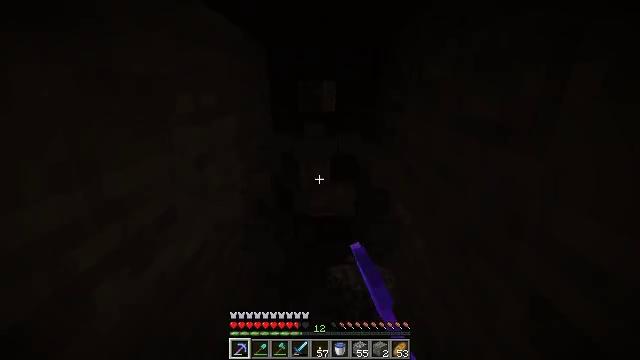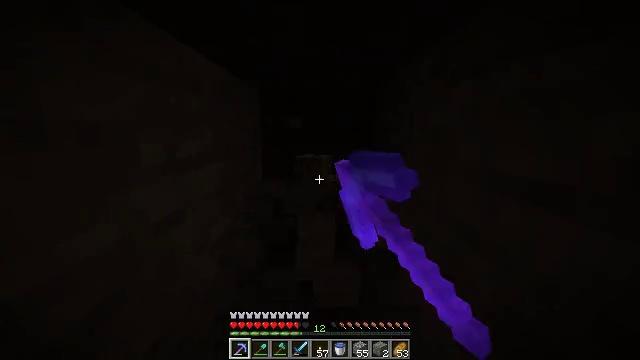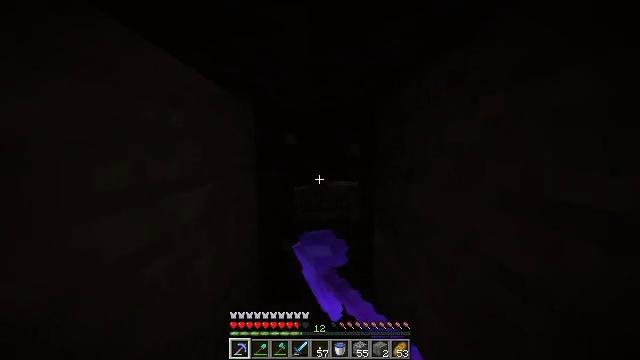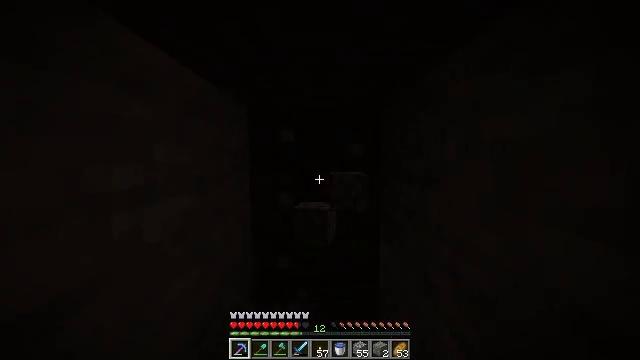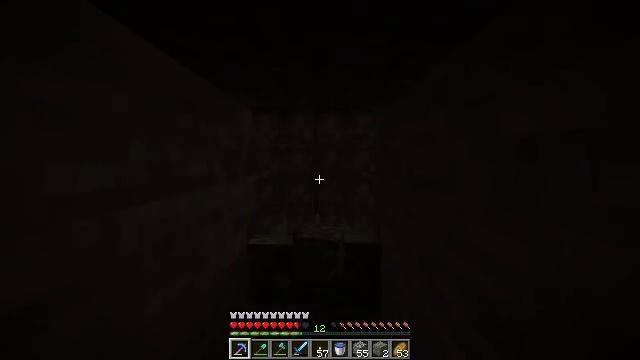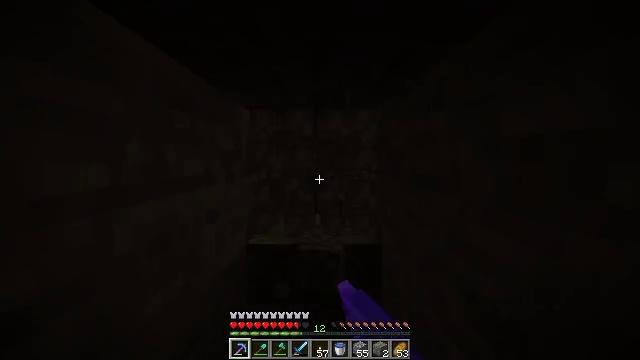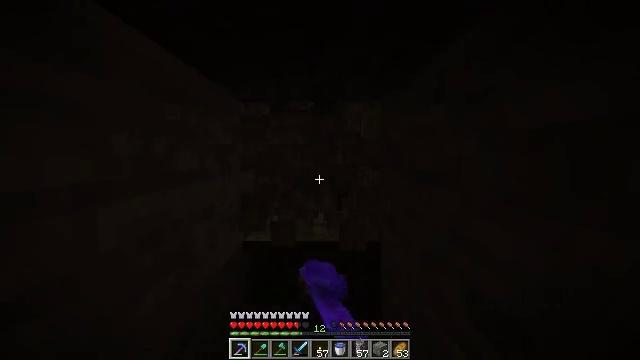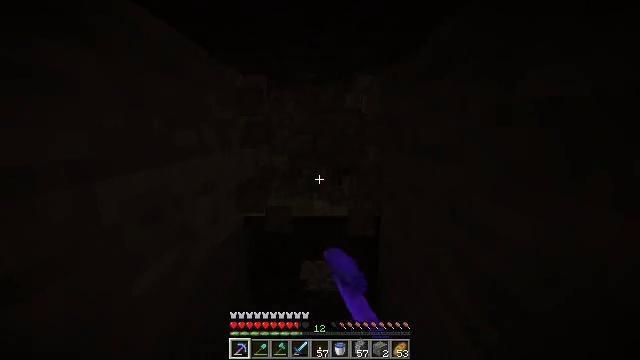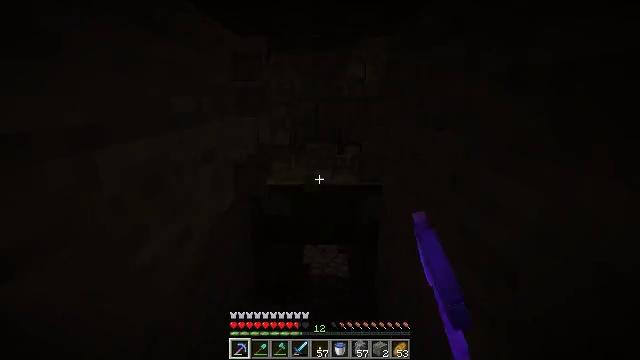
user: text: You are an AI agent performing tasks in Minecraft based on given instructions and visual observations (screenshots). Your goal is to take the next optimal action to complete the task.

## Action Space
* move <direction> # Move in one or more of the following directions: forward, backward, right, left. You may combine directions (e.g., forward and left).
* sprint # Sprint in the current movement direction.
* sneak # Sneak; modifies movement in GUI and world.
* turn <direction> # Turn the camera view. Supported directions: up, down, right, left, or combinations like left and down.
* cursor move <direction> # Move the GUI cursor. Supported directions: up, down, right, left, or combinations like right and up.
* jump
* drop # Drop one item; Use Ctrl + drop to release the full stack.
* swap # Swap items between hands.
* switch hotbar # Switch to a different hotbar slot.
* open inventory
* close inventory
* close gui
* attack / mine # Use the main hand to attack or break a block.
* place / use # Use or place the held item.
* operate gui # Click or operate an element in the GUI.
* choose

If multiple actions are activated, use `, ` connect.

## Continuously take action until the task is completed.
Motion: motion action
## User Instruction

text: Mine the cracked stone bricks.
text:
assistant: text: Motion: move forward, turn right and up, attack / mine
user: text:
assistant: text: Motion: move forward, turn up, attack / mine
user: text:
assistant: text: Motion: turn up, attack / mine
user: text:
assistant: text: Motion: attack / mine
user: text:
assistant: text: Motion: attack / mine
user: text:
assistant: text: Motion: attack / mine
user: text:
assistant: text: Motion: turn down, attack / mine
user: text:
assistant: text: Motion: turn down, attack / mine
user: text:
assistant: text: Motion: attack / mine